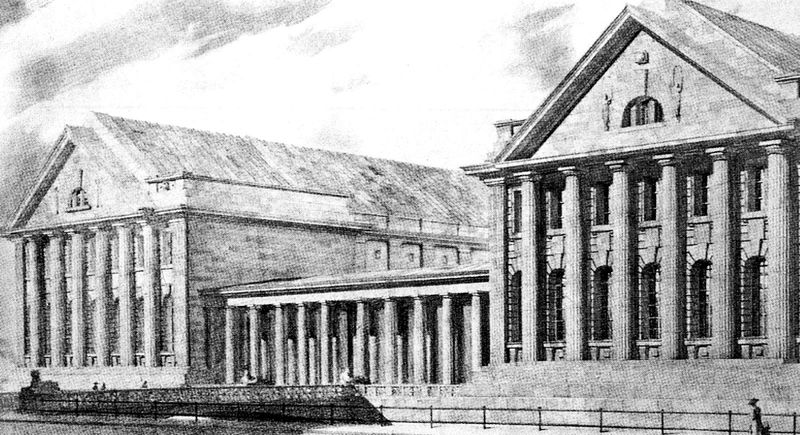
Titel: Pergamon-Museum in Berlin
Künstler: Karl Friedrich Schinkel
Standort: Berlin (EU - D)
Schlagwörter: himmel, schatten, fluss, fenster, frankreich, schwarz, skizze, straße, säule, säulen, weiss, zeichnung, dach, dame, gebäude, zaun, architektur, mensch, stein, brücke, klassizismus, giebel, mauer, treppe, geländer, hoch, galerie, gang, kloster, münchen, schwarzweiß, bleistift, entwurf, griechisch, tempel, museum, klassik, klassizistisch, universität, prachtbau, t